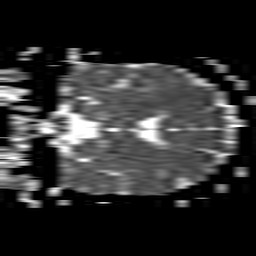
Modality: ADC
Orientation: coronal
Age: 61
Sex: female
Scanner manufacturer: philips
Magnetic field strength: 1.5 T
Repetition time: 3.393 s
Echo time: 0.06922 s